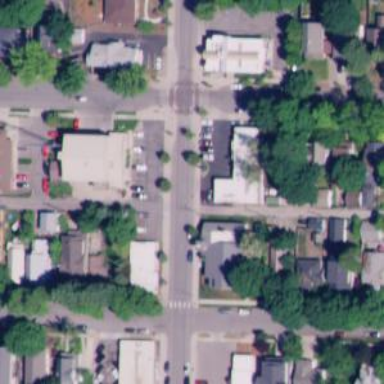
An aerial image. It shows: Sidewalk.